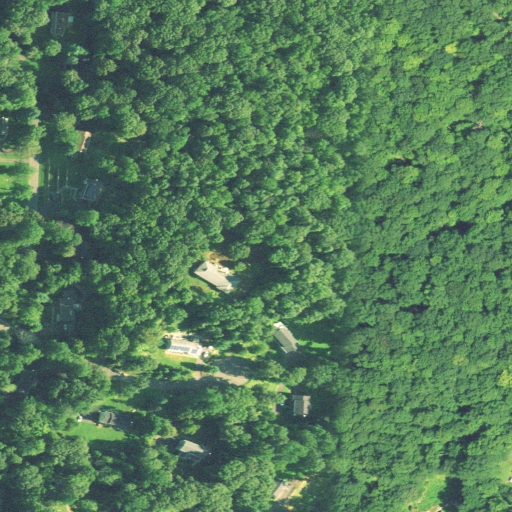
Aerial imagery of mountain in Connecticut named Barrow Mountain containing deciduous forest, open development, mixed forest, and low intensity development